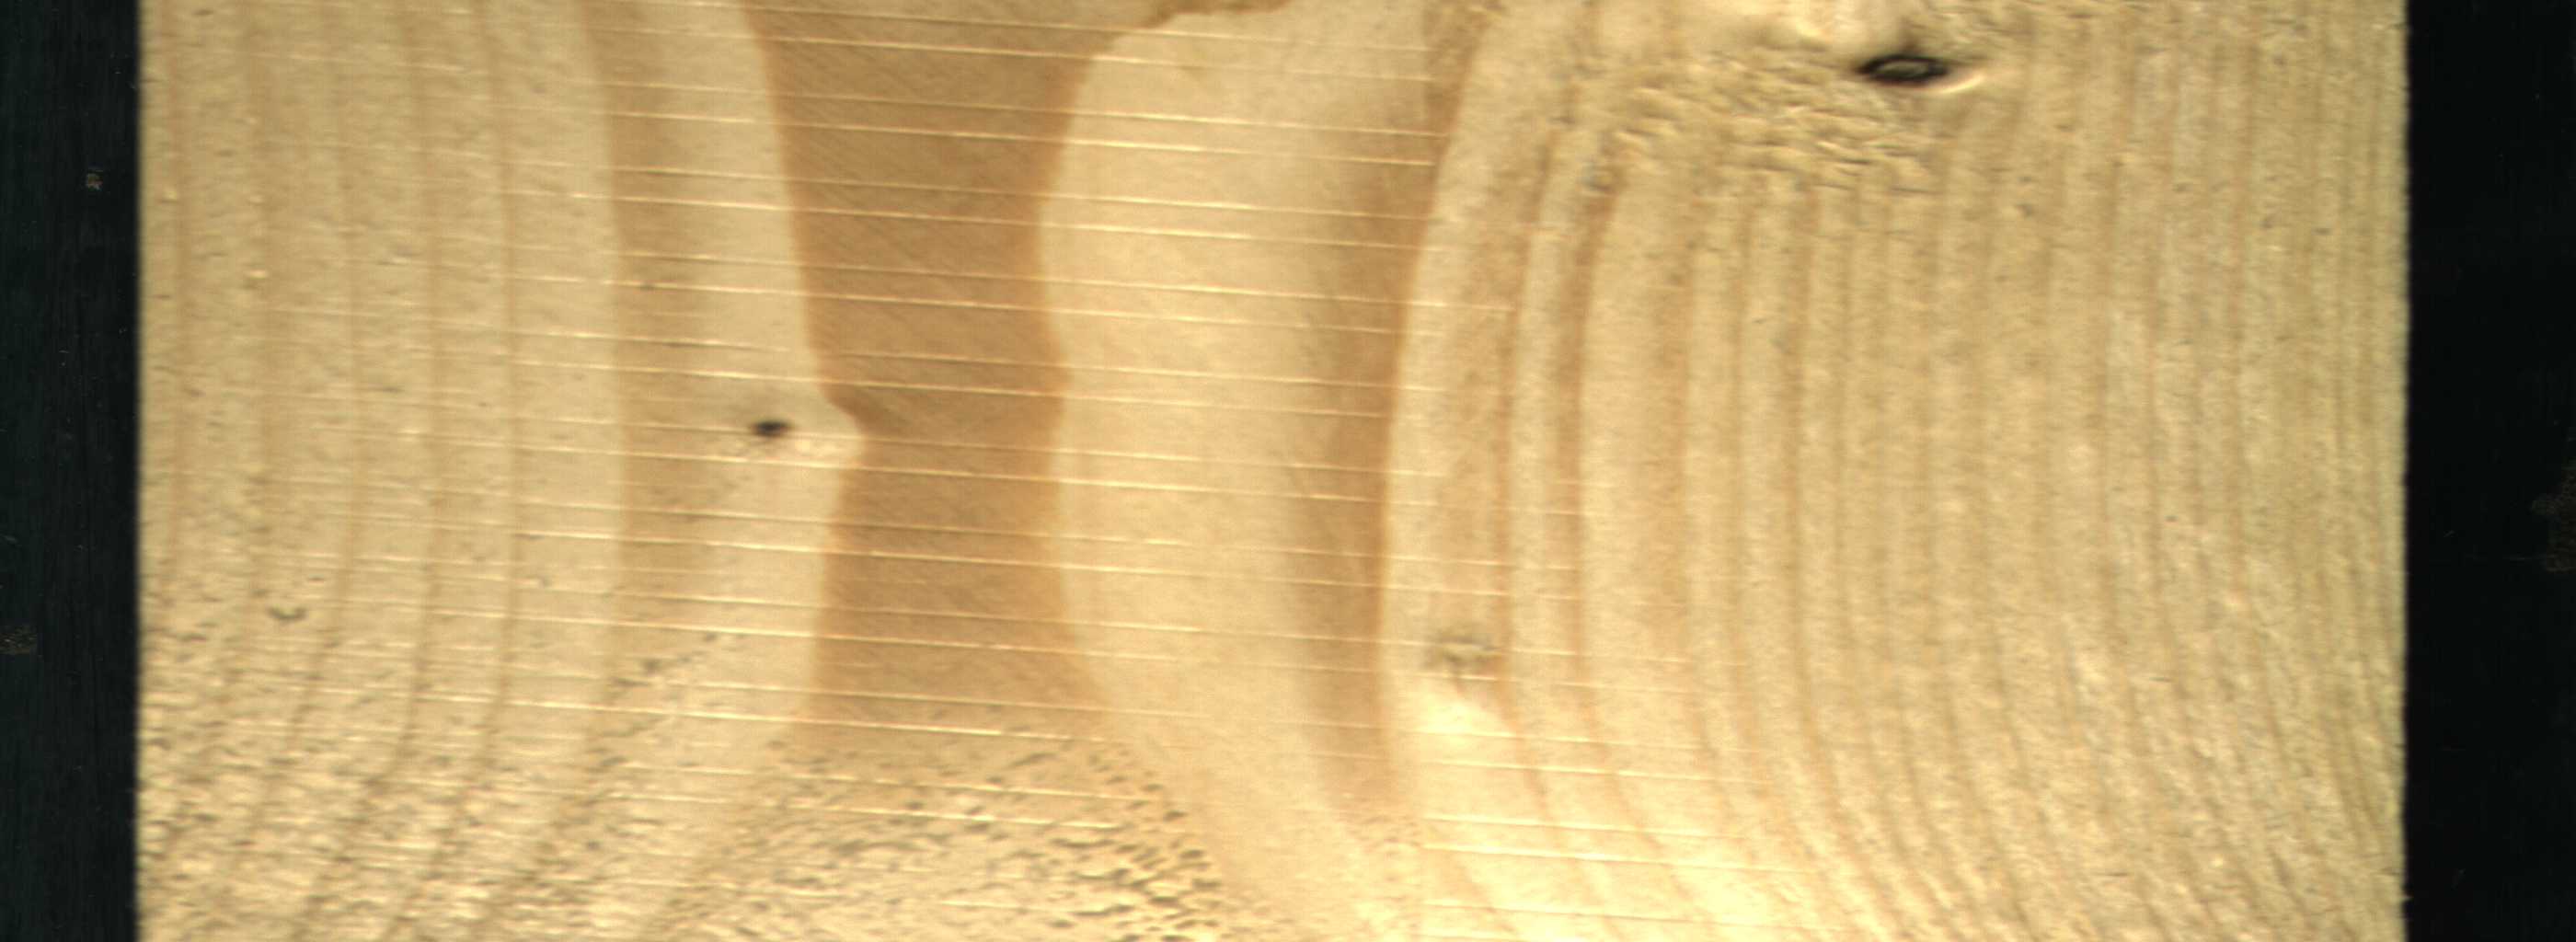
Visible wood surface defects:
Dead_Knot
Live_Knot